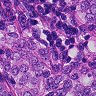
Metastatic tissue present: yes